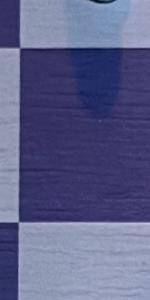
Label: Empty